Question: This is the data:
>
I tried this way =>
'''
this.result = res?.permissions?.action_findings.store;
'''
Can you give me a proper answer?
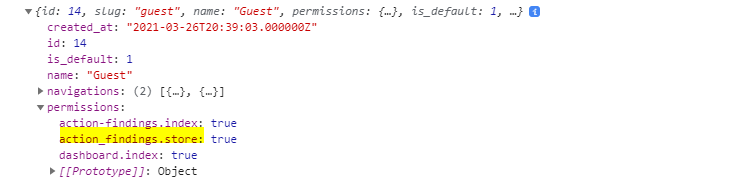
Answer: If you want to use '?' operator with bracket '[]' you should write:
'''
res?.permissions?.["action_findings.store"]
'''